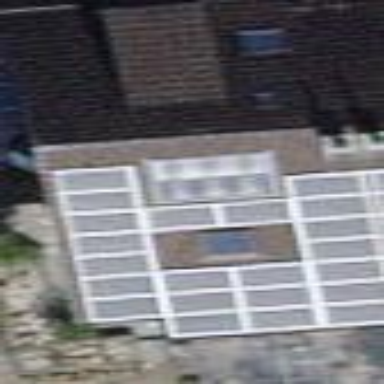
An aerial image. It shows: Building with tile roof.